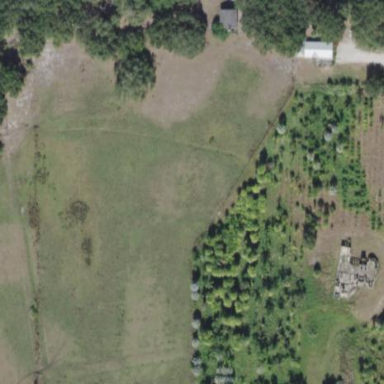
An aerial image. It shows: Plant nursery with trees.